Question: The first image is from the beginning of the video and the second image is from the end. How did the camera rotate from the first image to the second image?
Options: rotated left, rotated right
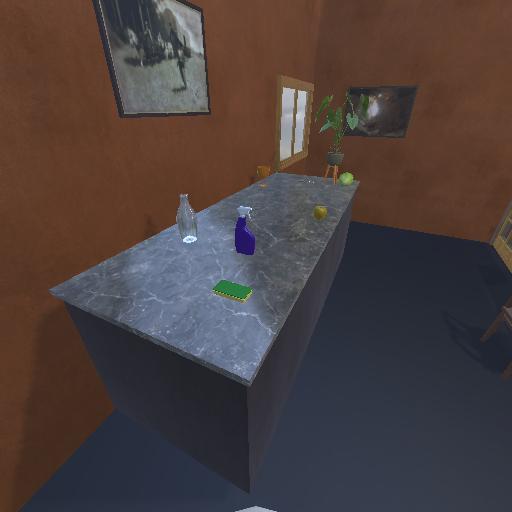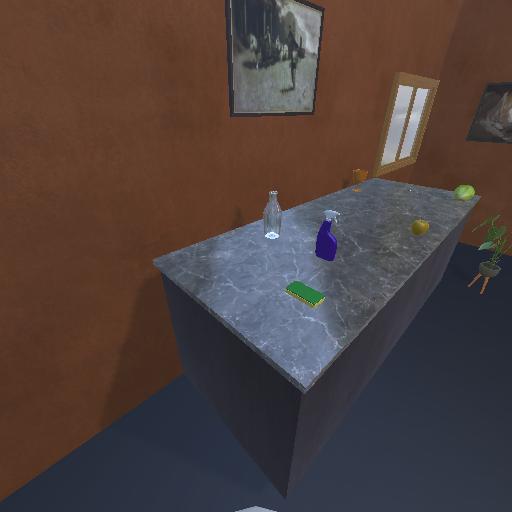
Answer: rotated left